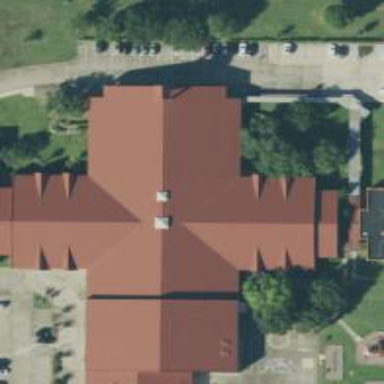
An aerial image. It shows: School building.